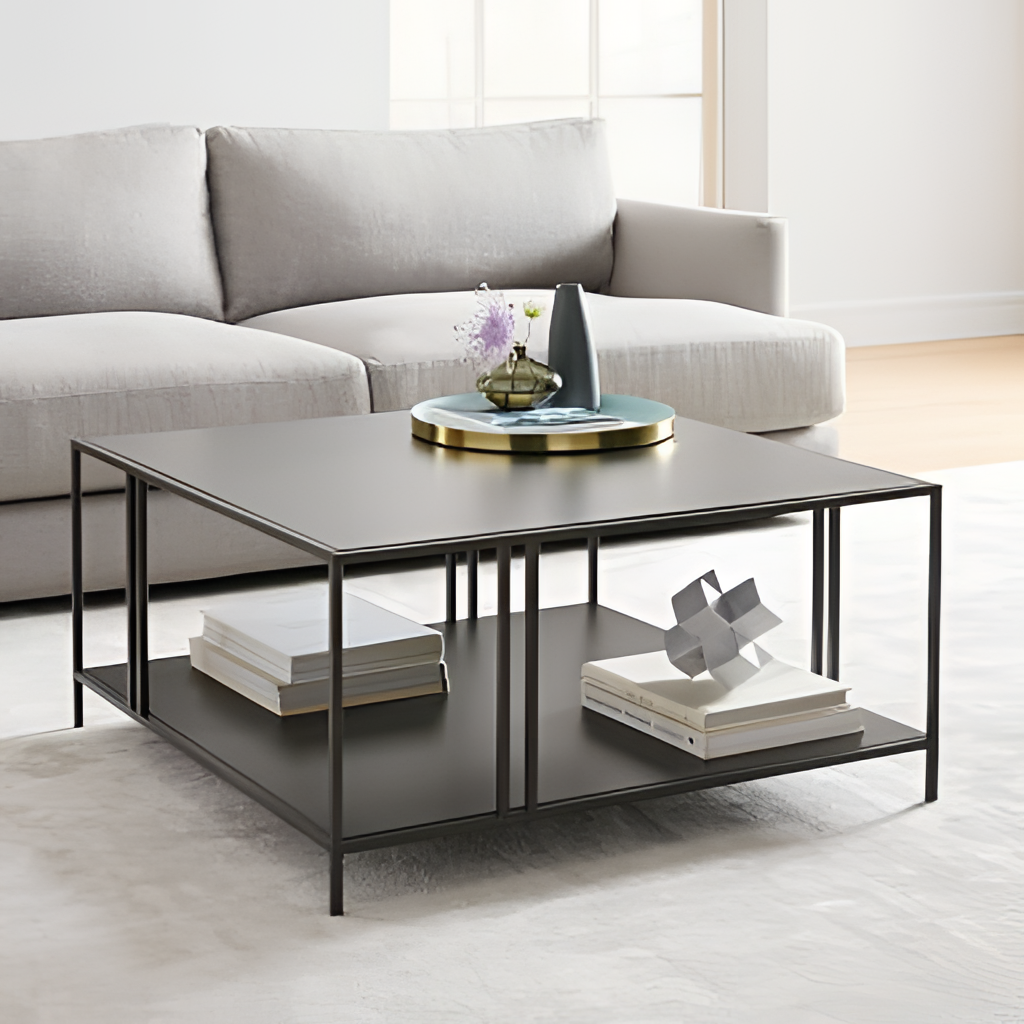
metal coffee table, living room, white paint wallpaper, with solid pattern, modern, wood flooring, with plank pattern